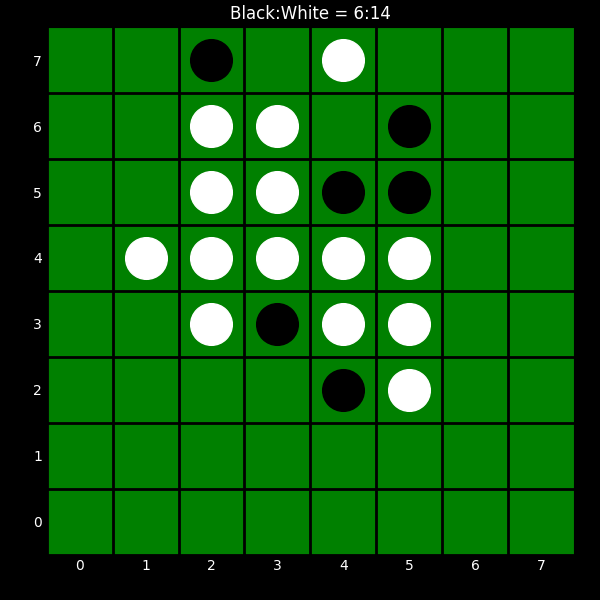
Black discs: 6
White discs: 14